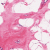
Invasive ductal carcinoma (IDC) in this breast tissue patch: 0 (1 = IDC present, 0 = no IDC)